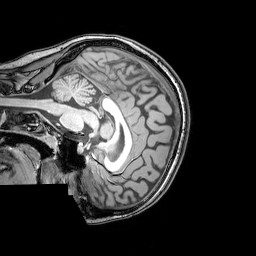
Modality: T1w
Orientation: sagittal
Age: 25
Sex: female
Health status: healthy
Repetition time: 0.081 s
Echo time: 0.037 s